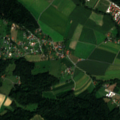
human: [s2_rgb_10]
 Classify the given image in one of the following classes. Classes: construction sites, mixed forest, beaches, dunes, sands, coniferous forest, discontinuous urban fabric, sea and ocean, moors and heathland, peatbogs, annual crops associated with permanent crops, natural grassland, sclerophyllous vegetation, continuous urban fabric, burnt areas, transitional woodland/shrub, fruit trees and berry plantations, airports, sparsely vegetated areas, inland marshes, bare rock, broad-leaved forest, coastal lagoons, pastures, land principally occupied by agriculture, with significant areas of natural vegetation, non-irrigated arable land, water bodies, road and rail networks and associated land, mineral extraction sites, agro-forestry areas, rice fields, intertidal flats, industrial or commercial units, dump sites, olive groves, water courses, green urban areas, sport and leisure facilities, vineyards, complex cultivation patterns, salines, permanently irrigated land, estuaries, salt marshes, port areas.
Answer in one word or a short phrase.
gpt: discontinuous urban fabric, pastures, complex cultivation patterns, land principally occupied by agriculture, with significant areas of natural vegetation, mixed forest